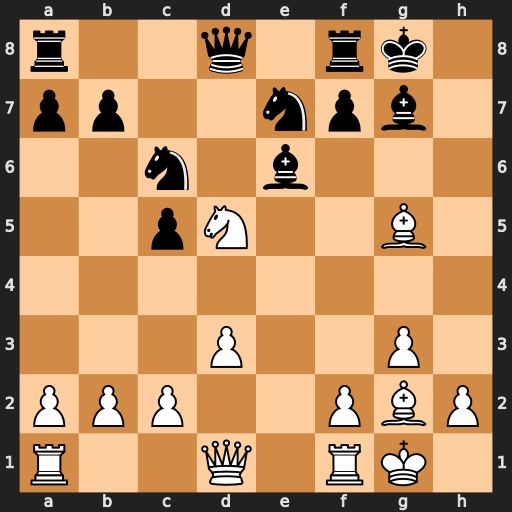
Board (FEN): r2q1rk1/pp2npb1/2n1b3/2pN2B1/8/3P2P1/PPP2PBP/R2Q1RK1
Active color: w
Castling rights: -
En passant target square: -
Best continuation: Nf6+ Bxf6 Bxf6